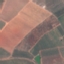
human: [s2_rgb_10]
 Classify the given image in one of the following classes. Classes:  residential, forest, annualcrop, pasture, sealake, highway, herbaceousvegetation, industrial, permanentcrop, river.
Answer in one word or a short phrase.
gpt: PermanentCrop